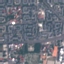
Land use / land cover: Residential